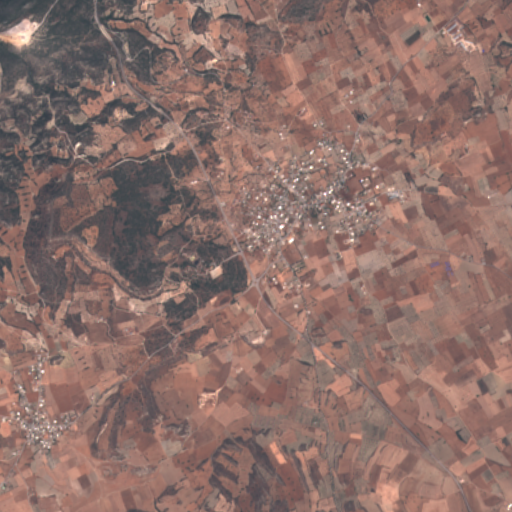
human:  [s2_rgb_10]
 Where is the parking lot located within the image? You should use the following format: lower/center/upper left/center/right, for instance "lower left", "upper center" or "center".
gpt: The parking lot is located in the center of the image.
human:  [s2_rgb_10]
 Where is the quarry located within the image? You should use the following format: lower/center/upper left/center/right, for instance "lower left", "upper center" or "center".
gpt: The quarry is located in the upper left of the image.
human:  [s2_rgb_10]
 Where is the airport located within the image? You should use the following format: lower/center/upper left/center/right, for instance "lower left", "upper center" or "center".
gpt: There is no airport in the image.